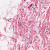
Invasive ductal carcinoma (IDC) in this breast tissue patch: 0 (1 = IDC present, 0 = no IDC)